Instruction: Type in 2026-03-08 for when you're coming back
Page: home
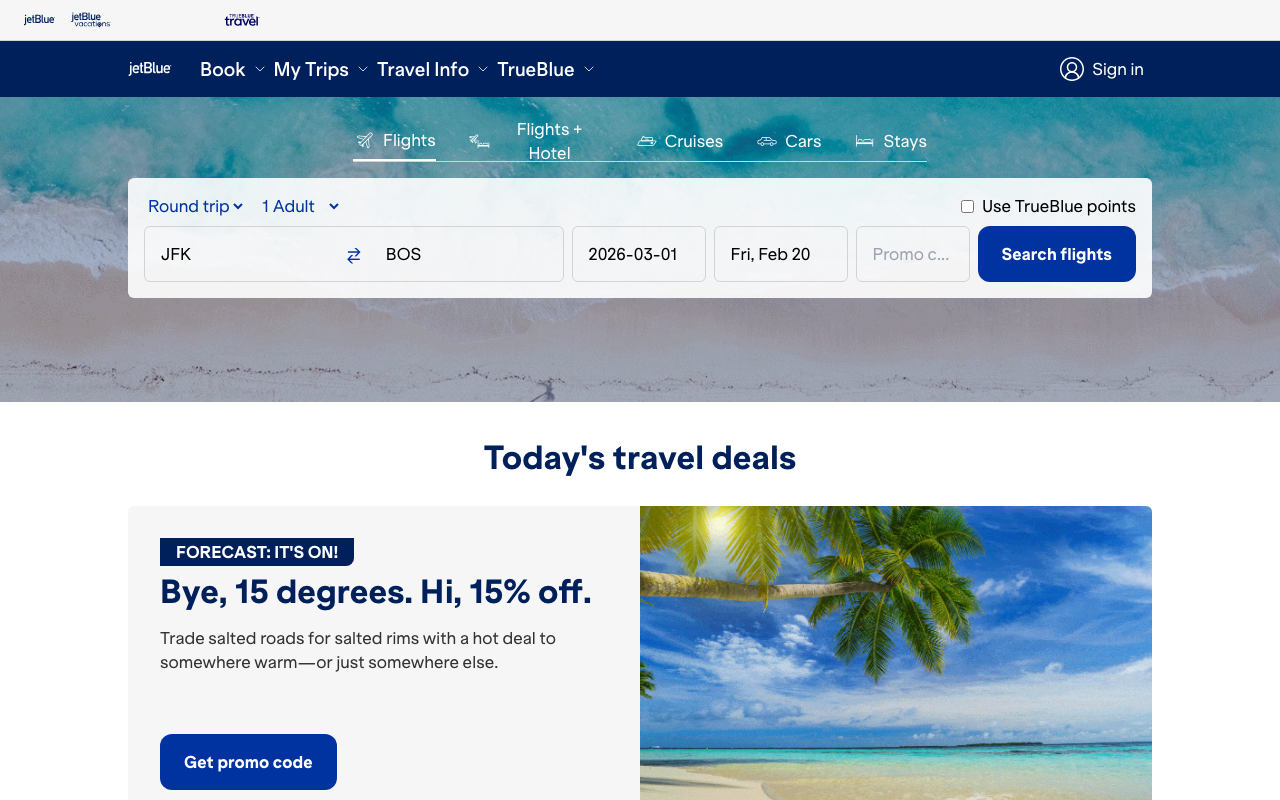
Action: type